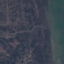
Label: HerbaceousVegetation